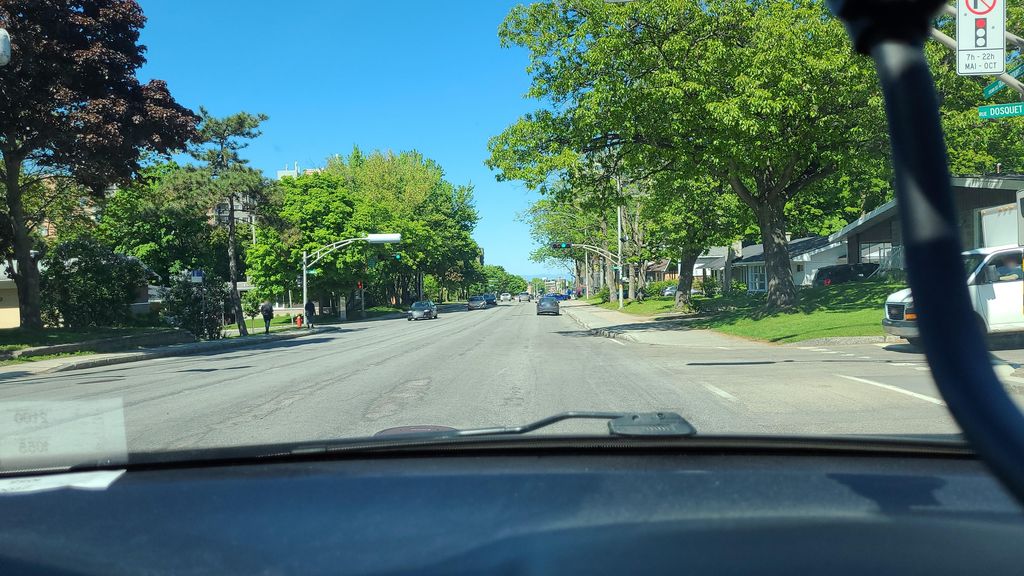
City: quebec_city